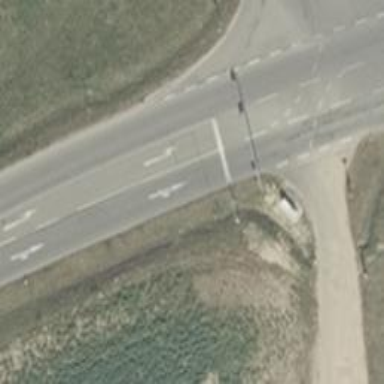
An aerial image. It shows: Road with traffic signals.